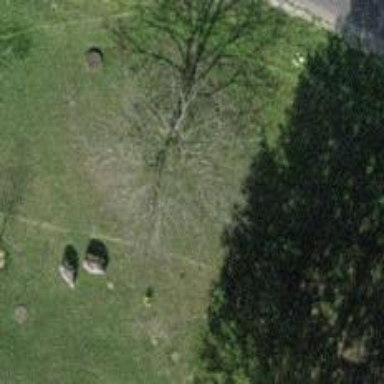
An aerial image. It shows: Single tag "natural: tree."